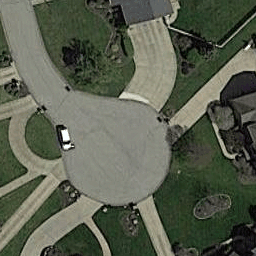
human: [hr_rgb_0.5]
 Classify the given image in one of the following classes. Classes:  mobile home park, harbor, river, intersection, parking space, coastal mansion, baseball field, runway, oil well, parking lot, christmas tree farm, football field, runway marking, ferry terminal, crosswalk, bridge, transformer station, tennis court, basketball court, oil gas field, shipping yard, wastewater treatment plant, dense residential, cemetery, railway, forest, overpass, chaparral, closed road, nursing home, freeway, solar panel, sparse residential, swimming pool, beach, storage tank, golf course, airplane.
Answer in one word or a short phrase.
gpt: closed road